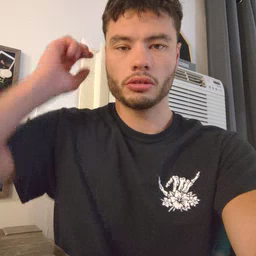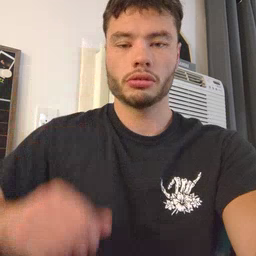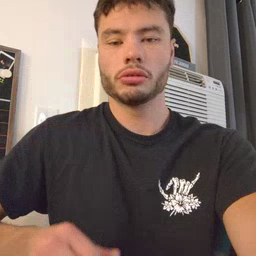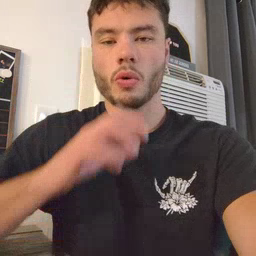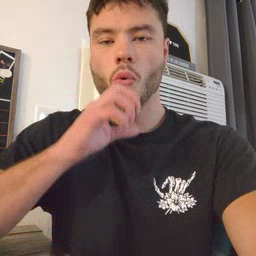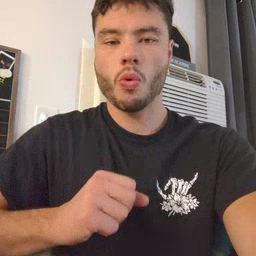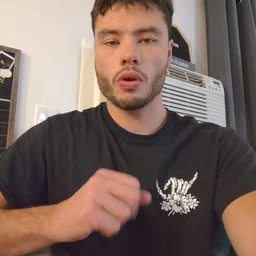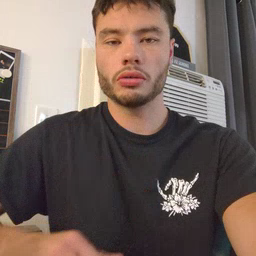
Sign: old